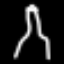
Label: The Eiffel Tower